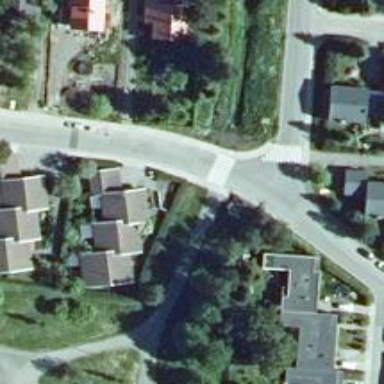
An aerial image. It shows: Marked road crossing.